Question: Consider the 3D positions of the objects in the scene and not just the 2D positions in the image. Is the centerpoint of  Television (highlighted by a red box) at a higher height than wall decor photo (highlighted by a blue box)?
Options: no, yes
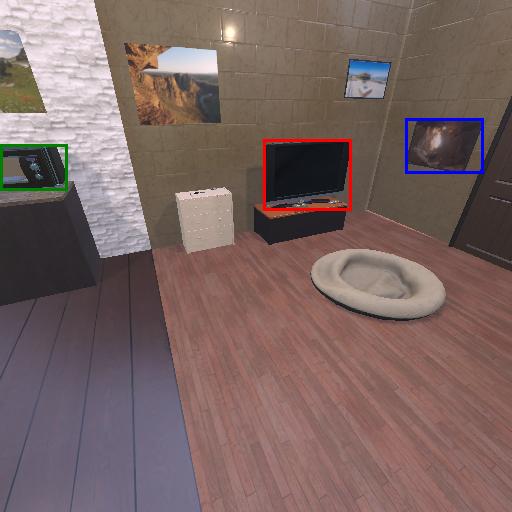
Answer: no